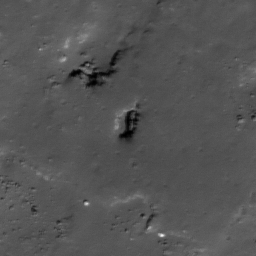
Pit: Fraunhofer G 1
Host crater: Fraunhofer G
Host type: impact_melt
Lunar coordinates: latitude -38.5, longitude 58.364